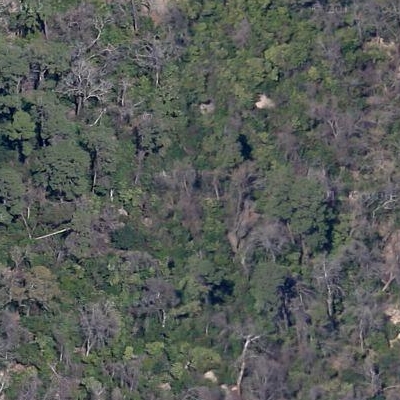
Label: eForest